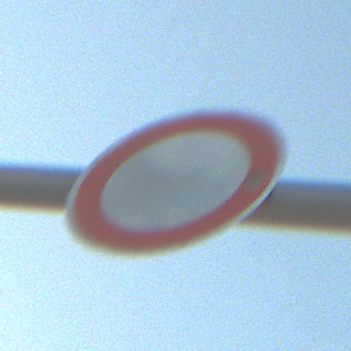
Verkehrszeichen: VerbotFahrzeugeAllerArt
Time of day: SunriseSunset
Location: Outdoor (Beach)
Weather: Clear
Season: NotSpecified
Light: Natural